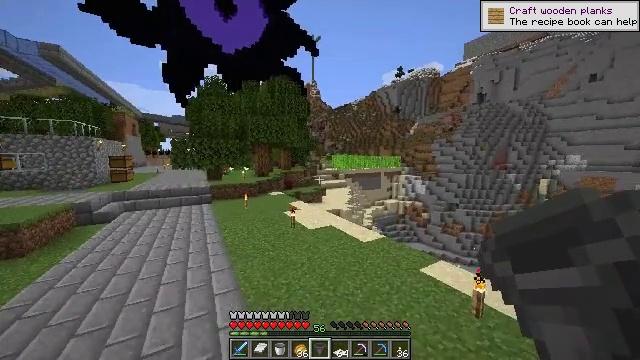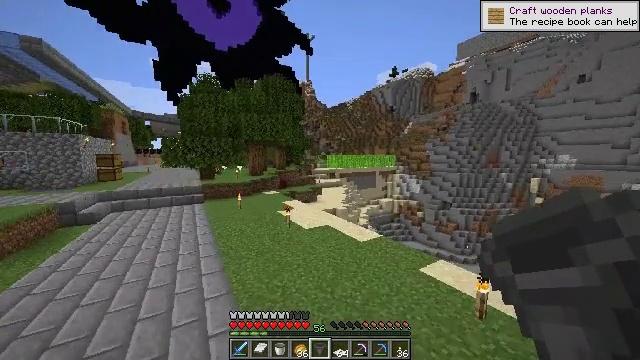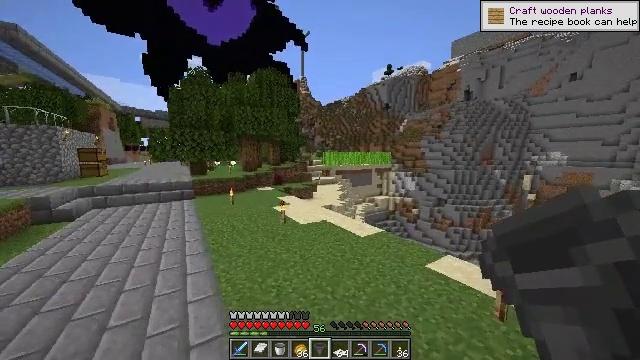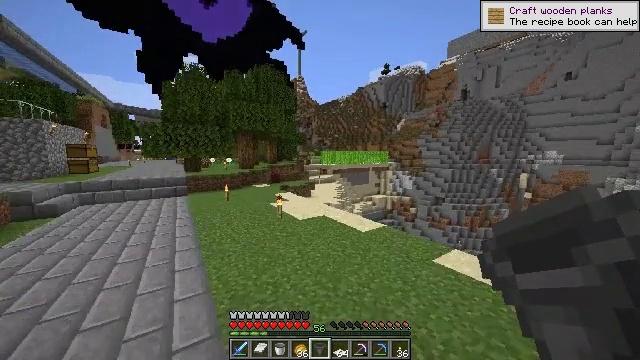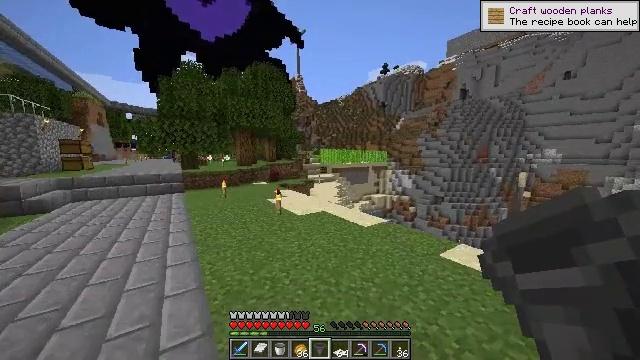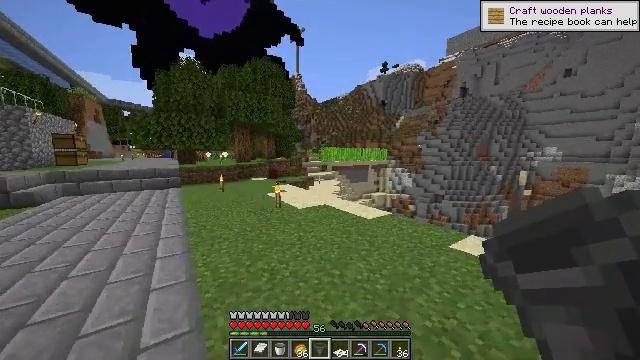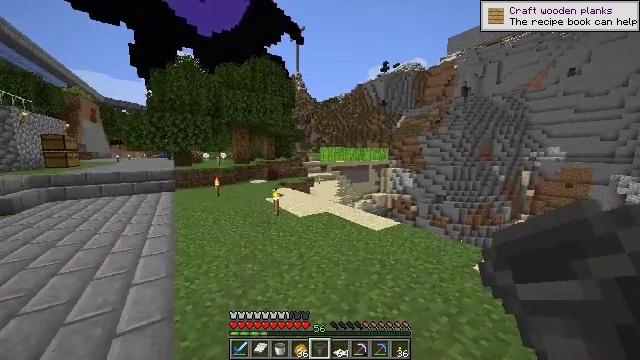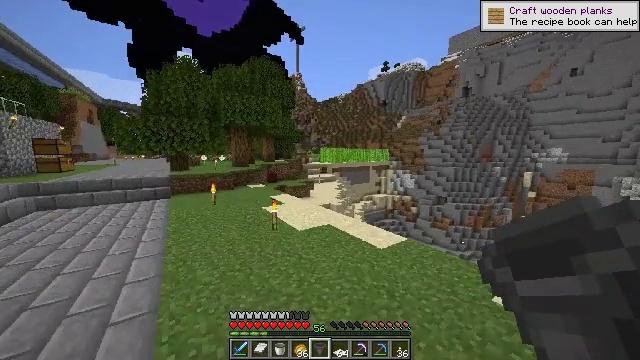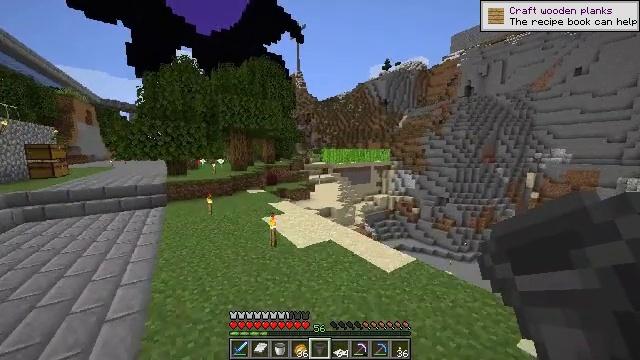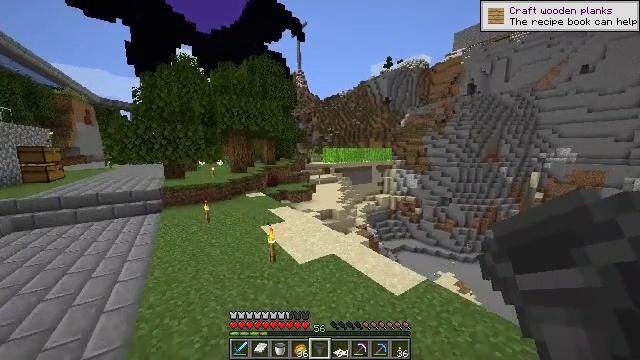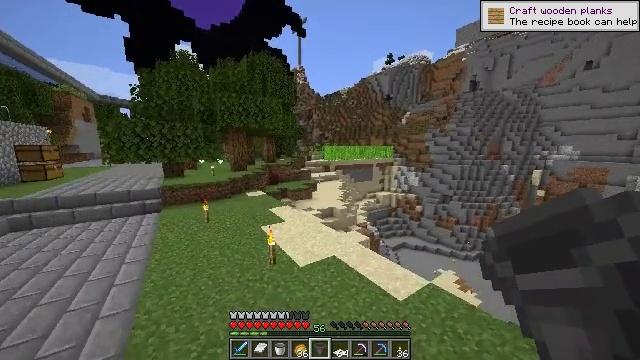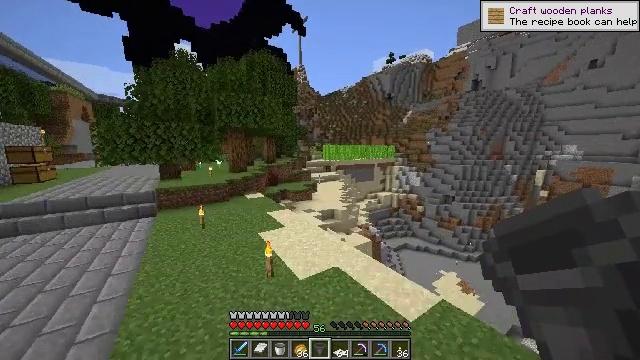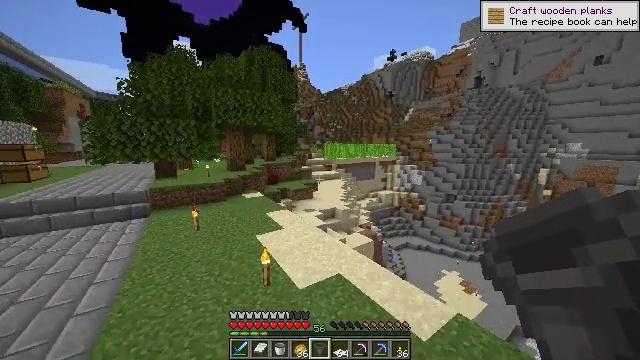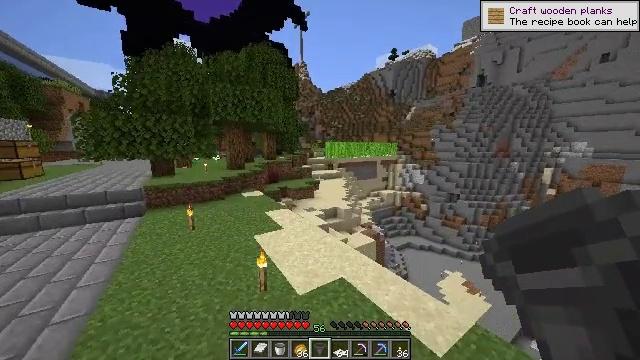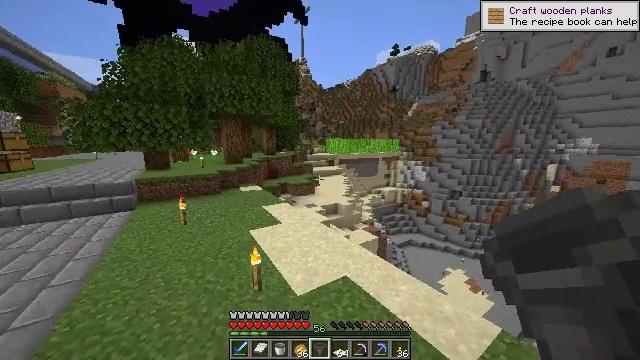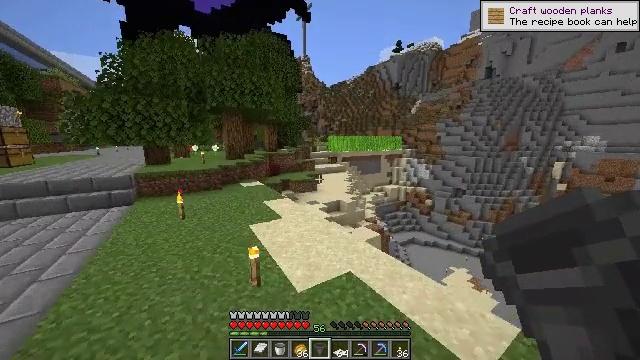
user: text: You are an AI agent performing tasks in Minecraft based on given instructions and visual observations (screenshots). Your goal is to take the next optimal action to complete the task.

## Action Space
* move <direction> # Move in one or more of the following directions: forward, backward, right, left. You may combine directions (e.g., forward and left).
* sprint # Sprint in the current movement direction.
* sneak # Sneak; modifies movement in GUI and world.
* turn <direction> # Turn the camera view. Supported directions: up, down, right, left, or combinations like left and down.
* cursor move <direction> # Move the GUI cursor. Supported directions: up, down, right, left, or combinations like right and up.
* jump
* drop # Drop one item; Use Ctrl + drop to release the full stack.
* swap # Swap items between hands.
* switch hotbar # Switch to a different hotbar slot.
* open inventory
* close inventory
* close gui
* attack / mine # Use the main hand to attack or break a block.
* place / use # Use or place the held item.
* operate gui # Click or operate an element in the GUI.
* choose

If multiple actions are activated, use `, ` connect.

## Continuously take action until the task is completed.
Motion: motion action
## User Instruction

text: Drop a white carpet.
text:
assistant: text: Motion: move forward, turn right, jump
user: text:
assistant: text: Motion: move forward, turn right, jump
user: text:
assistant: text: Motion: move forward, jump
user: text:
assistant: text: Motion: move forward, jump
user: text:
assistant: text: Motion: move forward, jump
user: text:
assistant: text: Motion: move forward, jump
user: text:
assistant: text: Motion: move forward, jump
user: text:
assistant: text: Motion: move forward, jump
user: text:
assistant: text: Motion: move forward, jump
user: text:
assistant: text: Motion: move forward, jump
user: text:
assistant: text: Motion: move forward, jump
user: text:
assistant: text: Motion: move forward, jump
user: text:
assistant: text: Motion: move forward, jump
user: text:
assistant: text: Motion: move forward, jump
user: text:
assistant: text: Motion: move forward, jump
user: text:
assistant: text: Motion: move forward, jump
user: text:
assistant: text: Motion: move forward, jump
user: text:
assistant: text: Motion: move forward, jump
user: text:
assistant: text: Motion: move forward, jump
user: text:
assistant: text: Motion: move forward, jump
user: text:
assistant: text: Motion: move forward, jump
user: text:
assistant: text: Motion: move forward, jump
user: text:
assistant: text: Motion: move forward, jump
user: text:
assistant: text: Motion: move forward, jump
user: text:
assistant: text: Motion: move forward, jump
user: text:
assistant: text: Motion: move forward, turn left and down, jump
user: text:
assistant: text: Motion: move forward, turn left and down, jump
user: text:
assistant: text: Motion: move forward, turn left and down, jump
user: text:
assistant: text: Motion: move forward, jump
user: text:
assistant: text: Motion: move forward, jump